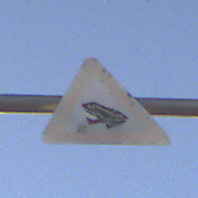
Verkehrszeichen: AmphibienwanderungRechts
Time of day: SunriseSunset
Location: Outdoor (Nature)
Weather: Clear
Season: NotSpecified
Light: Natural